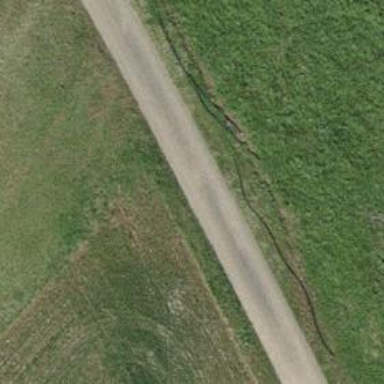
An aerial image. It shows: Well-maintained track road with grade 1 tracktype.